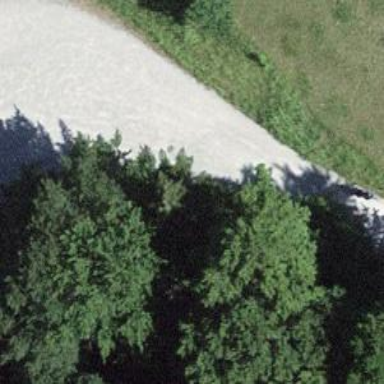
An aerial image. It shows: Gravel track with grade 2 quality.